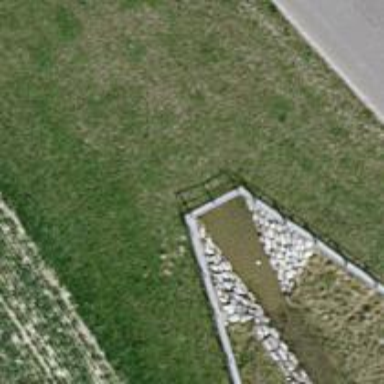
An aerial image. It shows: Retaining wall.